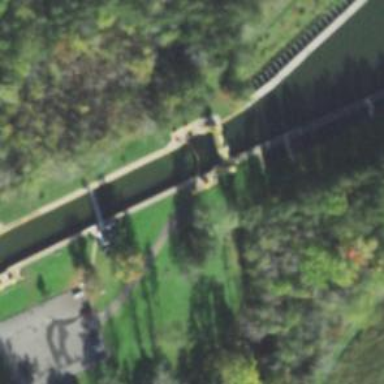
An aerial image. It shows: Lock gate on waterway.